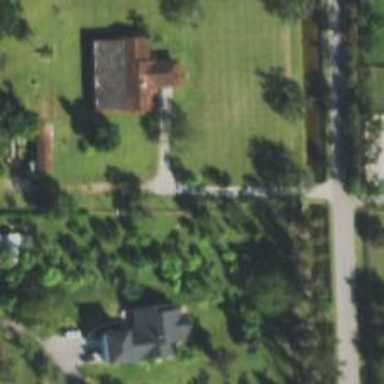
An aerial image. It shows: Driveway leading to service road.